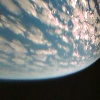
Label: cloud